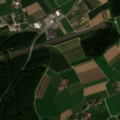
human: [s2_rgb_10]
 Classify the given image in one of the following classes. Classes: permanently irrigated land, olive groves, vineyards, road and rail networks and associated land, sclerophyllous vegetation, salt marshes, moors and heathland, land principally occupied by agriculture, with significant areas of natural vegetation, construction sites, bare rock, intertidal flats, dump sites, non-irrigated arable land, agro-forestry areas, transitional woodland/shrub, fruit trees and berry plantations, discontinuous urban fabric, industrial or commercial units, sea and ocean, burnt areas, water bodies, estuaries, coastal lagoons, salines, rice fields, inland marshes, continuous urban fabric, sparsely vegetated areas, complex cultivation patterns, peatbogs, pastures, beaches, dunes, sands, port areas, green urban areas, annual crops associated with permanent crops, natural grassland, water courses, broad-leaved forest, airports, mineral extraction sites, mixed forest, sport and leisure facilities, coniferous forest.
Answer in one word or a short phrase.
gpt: non-irrigated arable land, fruit trees and berry plantations, broad-leaved forest, coniferous forest, mixed forest